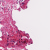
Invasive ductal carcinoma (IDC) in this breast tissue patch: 0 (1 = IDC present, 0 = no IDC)